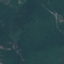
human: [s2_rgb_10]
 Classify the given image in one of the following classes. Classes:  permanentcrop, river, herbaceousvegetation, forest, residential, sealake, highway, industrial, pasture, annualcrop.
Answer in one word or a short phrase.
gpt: Forest